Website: ulta-beauty
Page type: payment
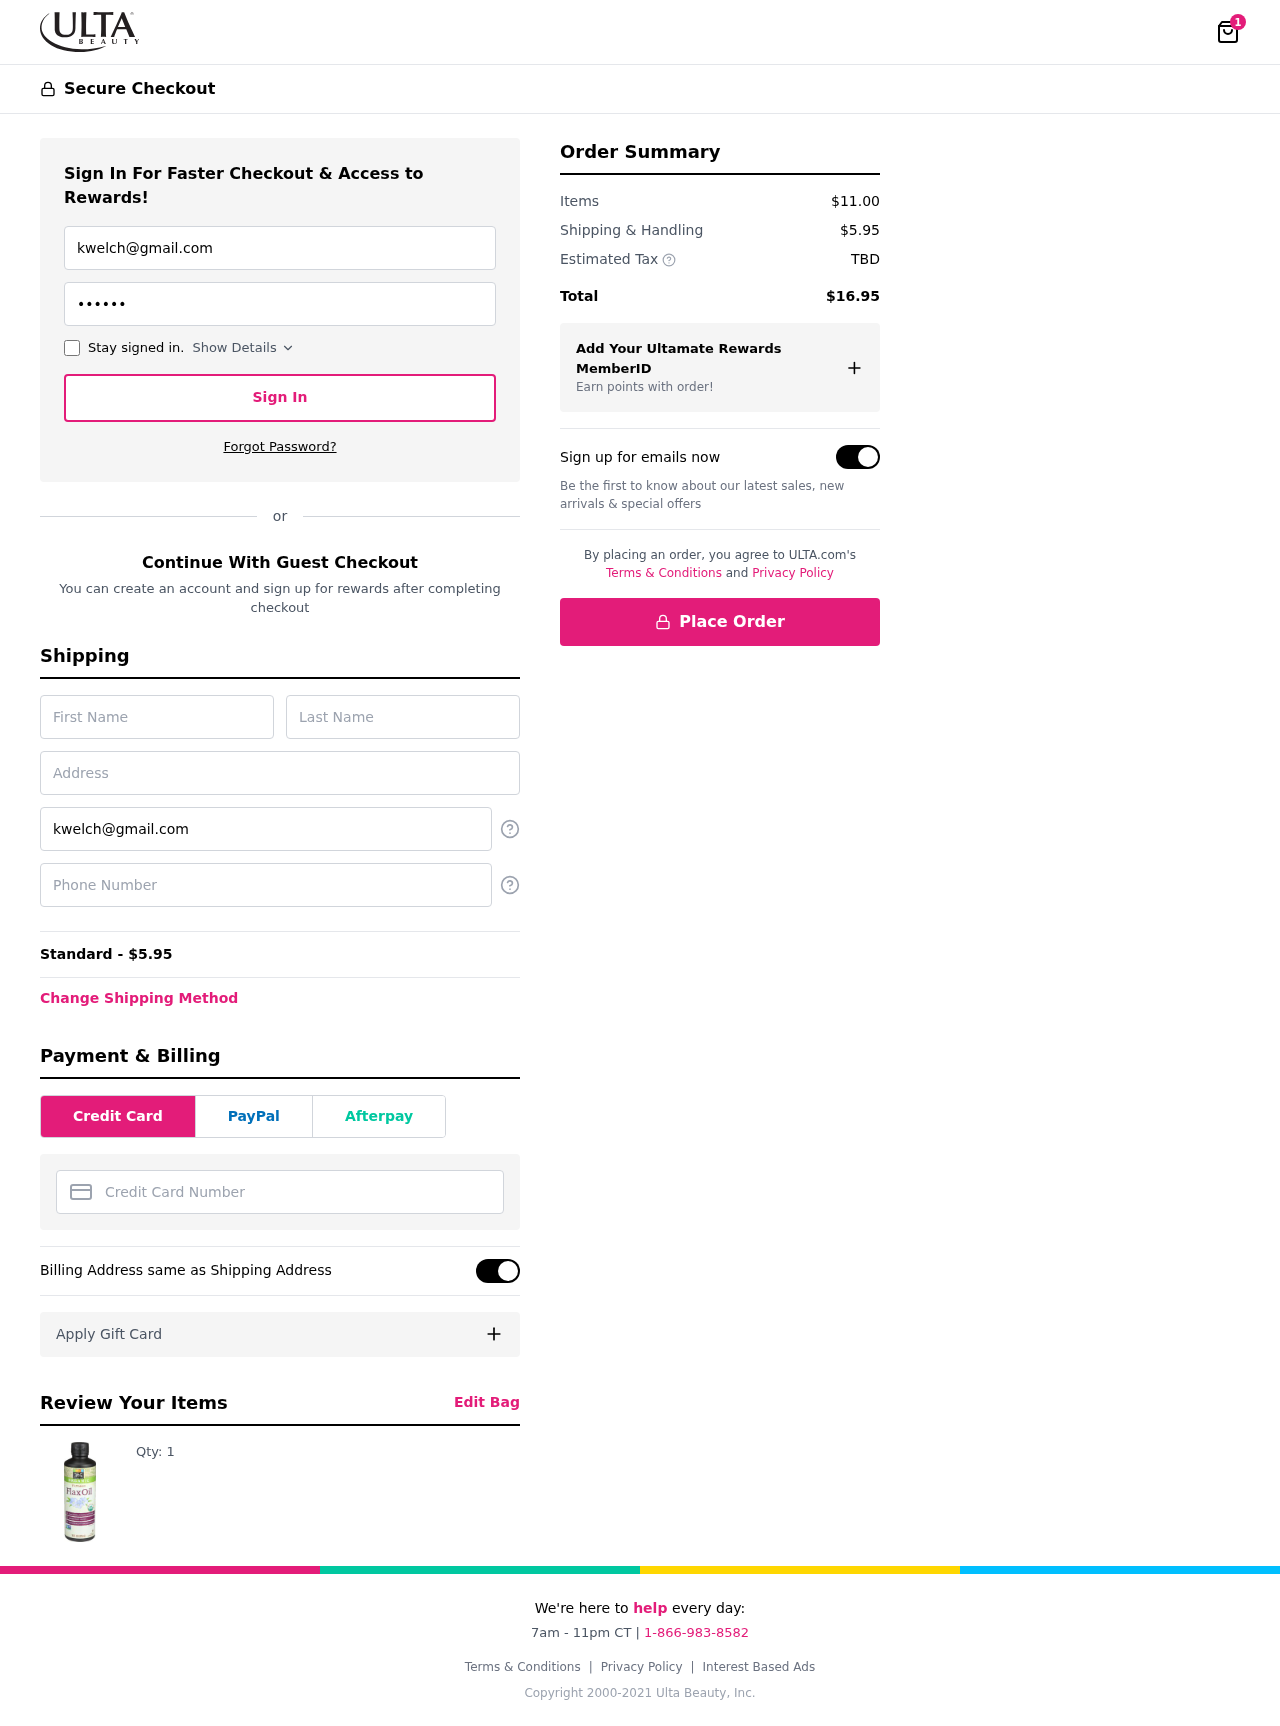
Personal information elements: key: PII_CARD_NUMBER
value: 4597 2350 0657 9240
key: PII_EMAIL
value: kwelch@gmail.com
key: PII_FIRSTNAME
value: Kristina
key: PII_LASTNAME
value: Welch
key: PII_PHONE
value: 6714076163
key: PII_STREET
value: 74862 Victoria Turnpike Suite 203
Product elements: key: PRODUCT1_QUANTITY
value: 1
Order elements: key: ORDER_NUM_ITEMS
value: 1
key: ORDER_SHIPPING_COST
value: $5.95
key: ORDER_SHIPPING_COST
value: Standard - $5.95
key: ORDER_SUBTOTAL
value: $11.00
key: ORDER_TAX
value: TBD
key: ORDER_TOTAL
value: $16.95